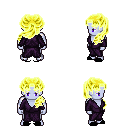
a pixel art fantasy rpg character, male body template, dark elf, purple skin, purple robe, metal pants, gold princess hairstyle, black slippers, four views (front, back, left, right), 2x2 character sprite sheet, small pixel art, hard edges, no anti-aliasing